Field crop: tomato
Growth stage: 1
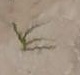
Species: cyperus